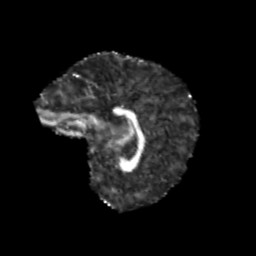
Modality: FA
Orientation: sagittal
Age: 9
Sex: female
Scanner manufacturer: siemens
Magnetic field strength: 3 T
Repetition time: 3.8 s
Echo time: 0.07 s